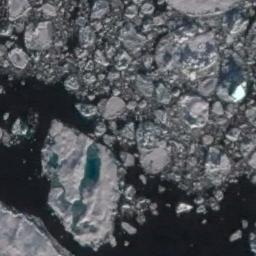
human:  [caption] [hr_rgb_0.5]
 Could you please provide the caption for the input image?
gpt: There are many ice on the deep blue sea .

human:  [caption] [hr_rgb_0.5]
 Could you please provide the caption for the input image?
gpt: There are sea ice of different shapes and sizes .

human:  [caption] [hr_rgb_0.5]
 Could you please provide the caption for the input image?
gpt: A lot of small pieces of sea ice gather together but an ice hummock still floats in the deep blue sea .

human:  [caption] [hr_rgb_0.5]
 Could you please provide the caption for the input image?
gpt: Countless ice cubes of all sizes are closely connected into a large piece floating on the deep blue sea .

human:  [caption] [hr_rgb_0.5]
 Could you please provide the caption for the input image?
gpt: There are many sea ice linked into sheets .